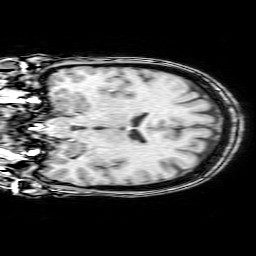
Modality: T1w
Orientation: coronal
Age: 48
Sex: female
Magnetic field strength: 3 T